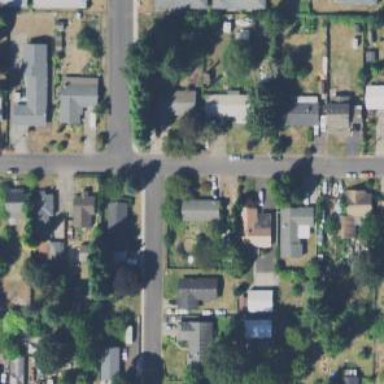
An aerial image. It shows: Residential road with sidewalk on the left side.